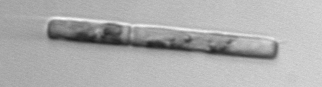
Label: Guinardia_delicatula